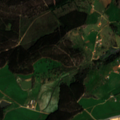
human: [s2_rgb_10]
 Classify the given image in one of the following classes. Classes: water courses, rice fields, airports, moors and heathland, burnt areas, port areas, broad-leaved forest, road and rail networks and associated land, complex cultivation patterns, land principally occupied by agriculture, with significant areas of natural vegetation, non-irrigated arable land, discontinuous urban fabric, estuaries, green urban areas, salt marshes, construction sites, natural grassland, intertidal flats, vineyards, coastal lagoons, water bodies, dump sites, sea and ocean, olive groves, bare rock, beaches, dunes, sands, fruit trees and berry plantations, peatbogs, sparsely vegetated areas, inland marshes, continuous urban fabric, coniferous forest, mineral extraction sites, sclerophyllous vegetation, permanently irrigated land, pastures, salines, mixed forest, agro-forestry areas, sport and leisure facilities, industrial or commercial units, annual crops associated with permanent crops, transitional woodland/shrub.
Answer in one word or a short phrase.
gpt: non-irrigated arable land, complex cultivation patterns, broad-leaved forest